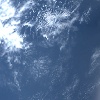
Label: water